Field crop: maize
Growth stage: 2
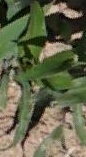
Species: maize